Question: I have a Table Like below

I run a Query to get Values in Table as Below
'''
SELECT Id, UserName, UserId, Password,
CASE Status WHEN 1 THEN 'Active' ELSE 'Inactive' END AS Status
FROM users
'''
Now I Java code for the Above Query is as below.
'''
String[] arrUsersList[] = new String[100][5];
String[] arrUsersTem = new String[5];
pstmt = conn.createStatement(rs.TYPE_FORWARD_ONLY, rs.CONCUR_READ_ONLY);
rs = pstmt.executeQuery(strSQL);
while(rs.next())
{
arrUsersTem[0] = rs.getString("Id");
arrUsersTem[1] = rs.getString("UserName");
arrUsersTem[2] = rs.getString("UserId");
arrUsersTem[3] = rs.getString("Password");
arrUsersTem[4] = rs.getString("Status");
arrUsersList.add(arrUsersTem);
}
'''
My Question is
I know I should use two dimensional array for getting the values from Recordset. I also know I am Doing it wrong way.What is the right way of taking records from Result set for the above.
Is array right option or i should use ArrayList or Some thing else.
Thanks for Reply.
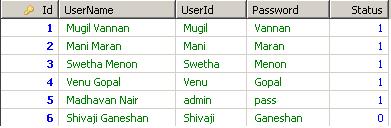
Answer: Java is OOP language, so common way is to create class describing entities of your table and form <URL> with this class objects
'''
class Account {
private long id;
private String userName;
private String userId;
private String password;
private boolean status;
// getters, setters
}
'''
---
'''
List<Account> accountList = new ArrayList();
Account account;
while(rs.next()) {
account = new Account();
account.setId(rs.getLong("Id"));
account.setUserName(rs.getString("UserName"));
account.setUserId(rs.getString("UserId"));
account.setPassword(rs.getString("Password"));
account.setStatus(rs.getBoolean("Status"));
accountList.add(account);
}
'''